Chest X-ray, PA view. Patient: 44 years old, sex F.
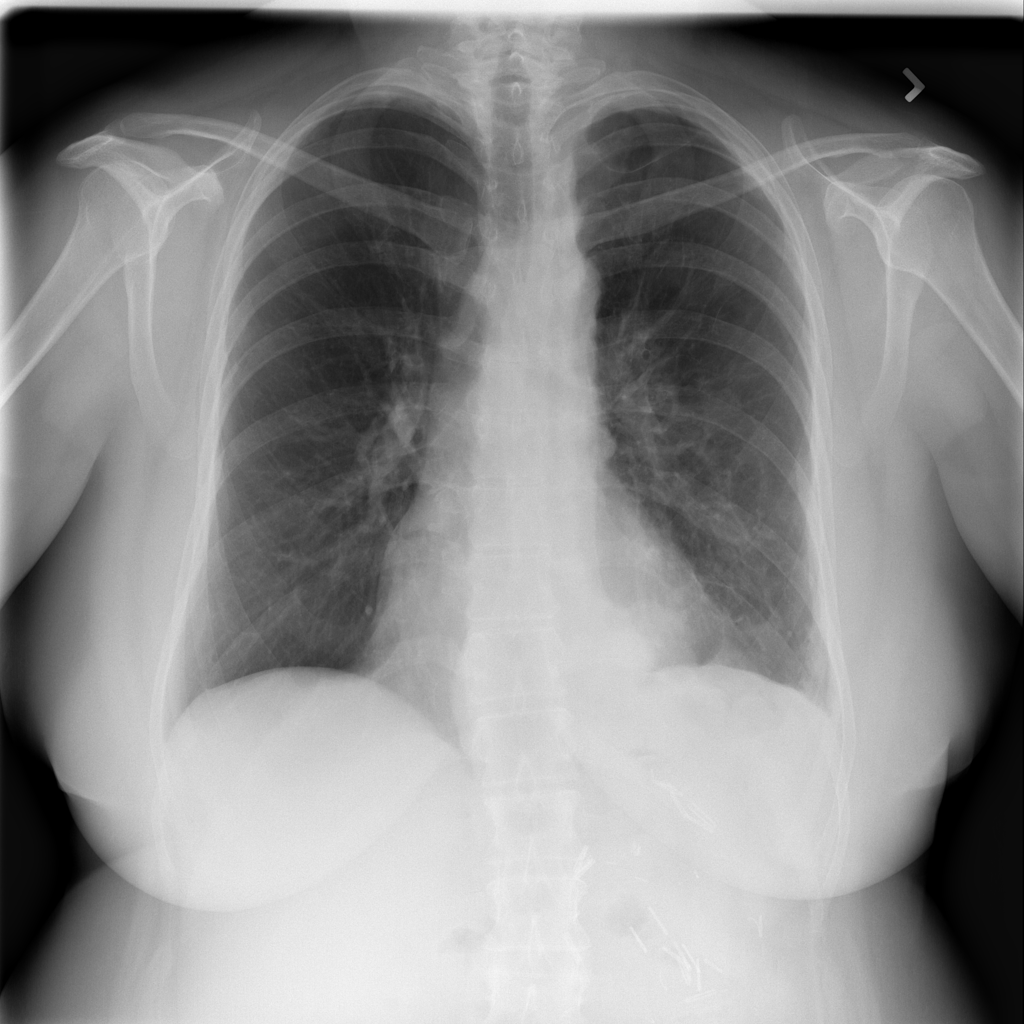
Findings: Pneumothorax